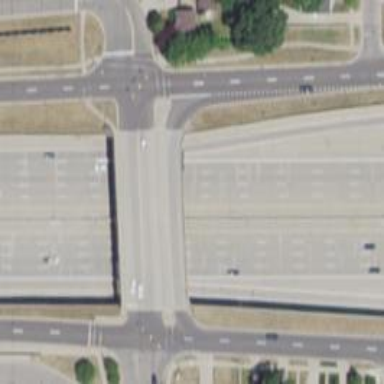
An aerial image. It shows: Asphalt road bridge over secondary link road.